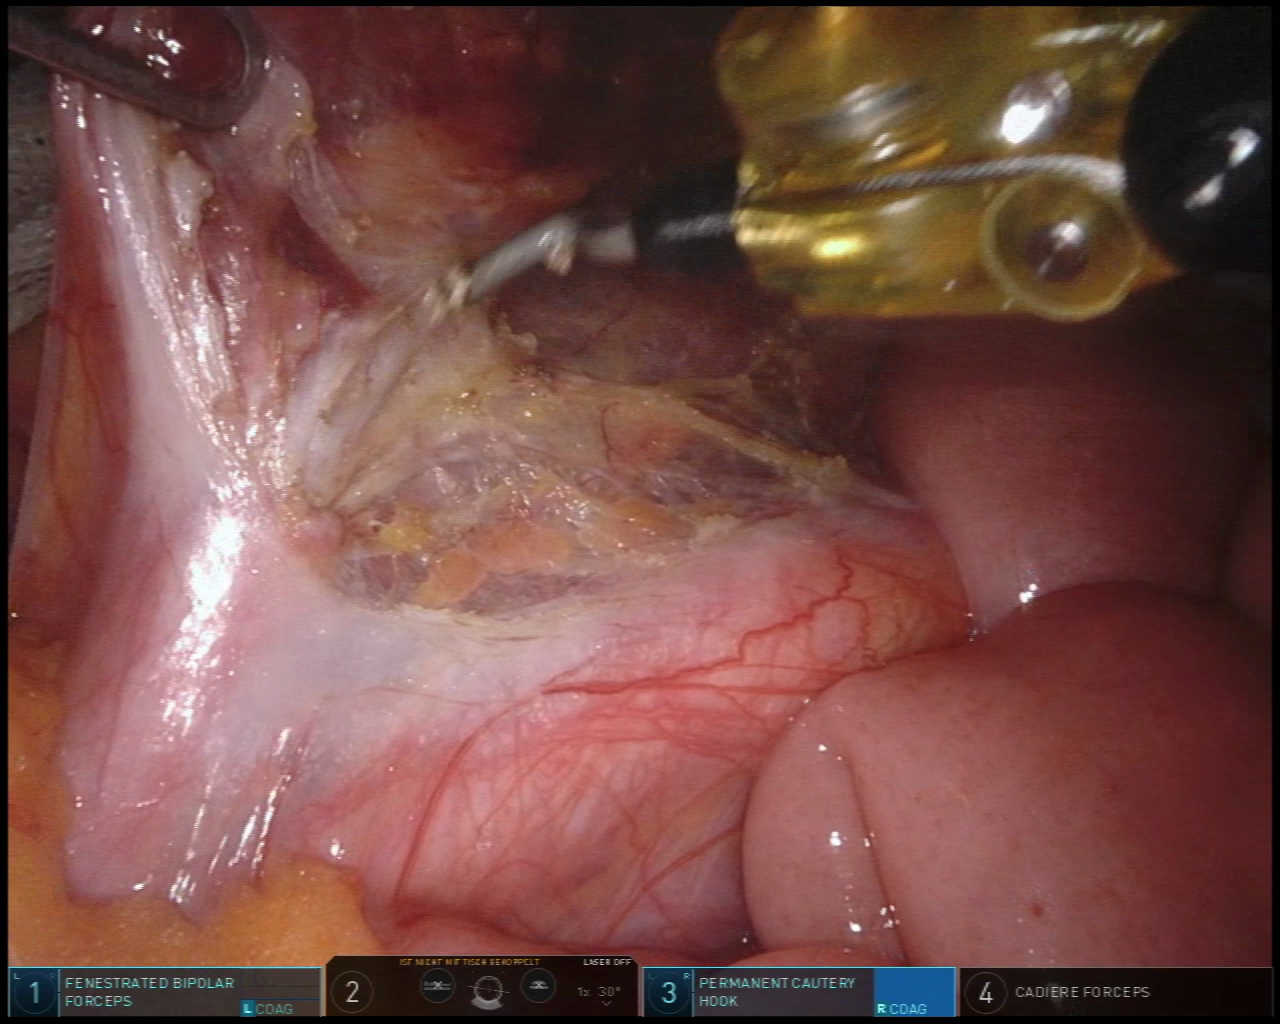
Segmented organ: inferior_mesenteric_artery
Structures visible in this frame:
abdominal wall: no
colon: no
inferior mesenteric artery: yes
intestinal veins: no
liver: no
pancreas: no
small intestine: yes
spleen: no
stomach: no
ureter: no
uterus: no
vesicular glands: no